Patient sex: M
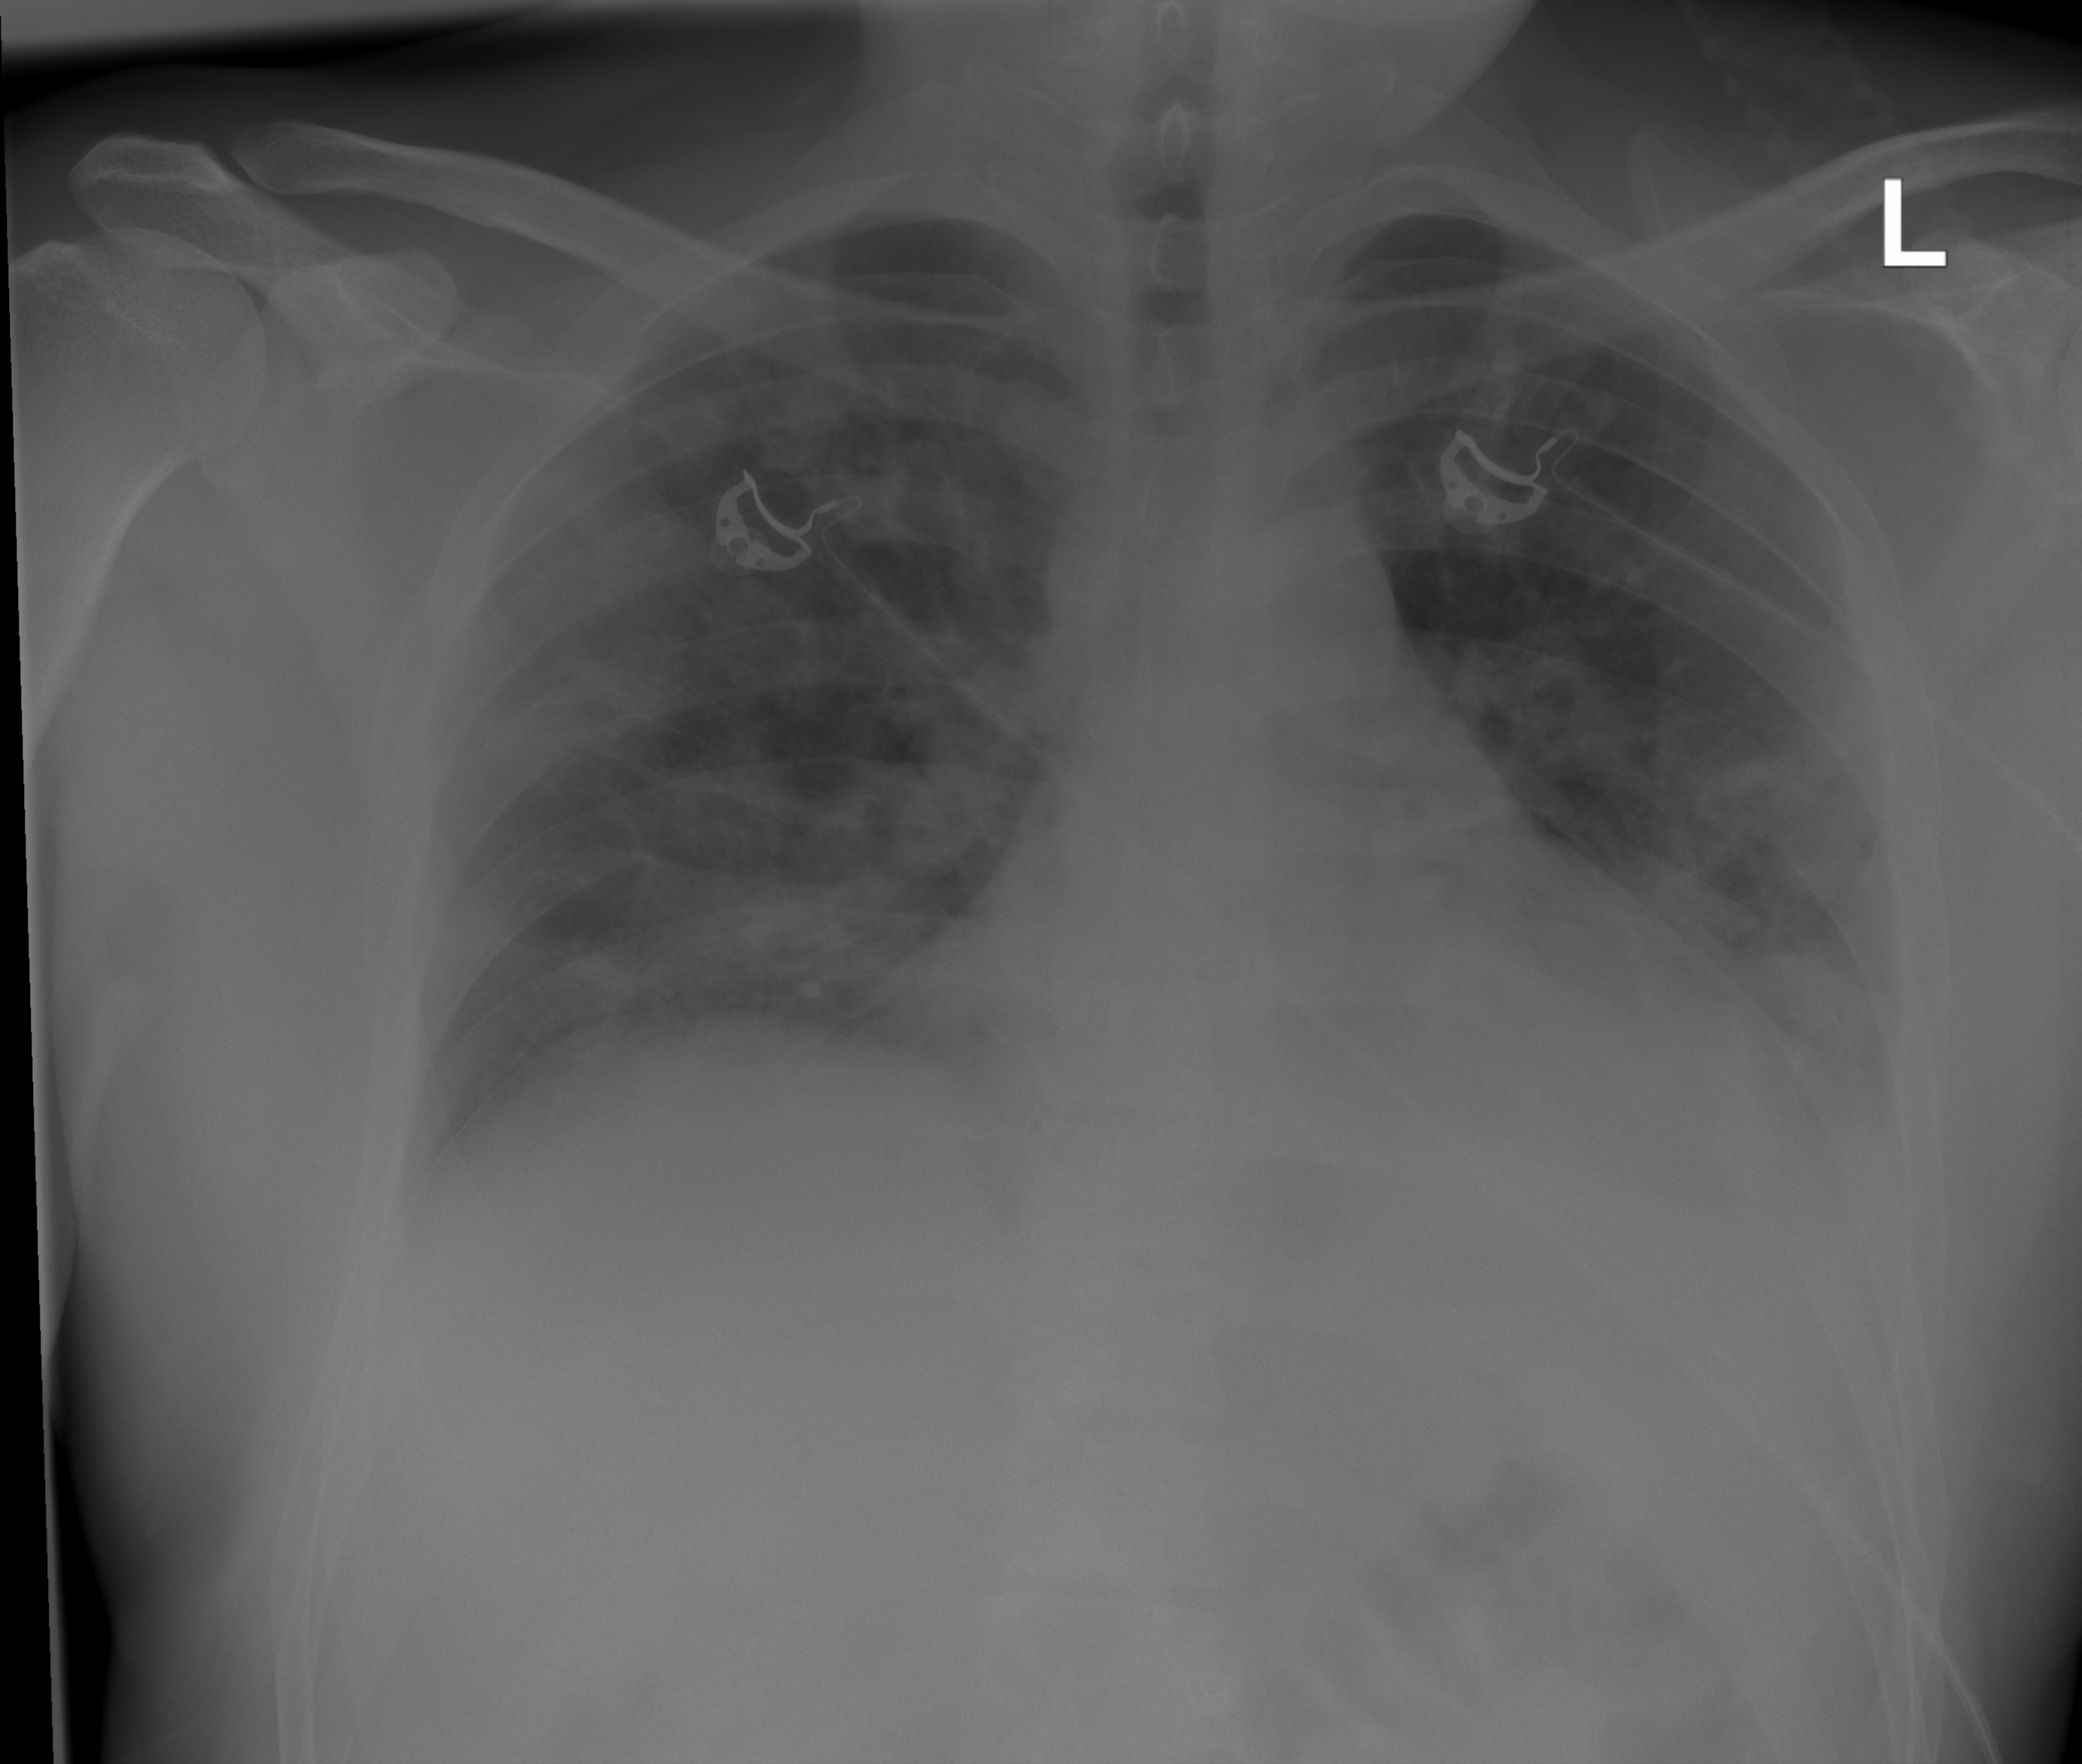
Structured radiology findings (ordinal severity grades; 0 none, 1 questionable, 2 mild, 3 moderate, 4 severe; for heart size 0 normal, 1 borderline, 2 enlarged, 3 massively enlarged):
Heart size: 1
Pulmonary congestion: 0
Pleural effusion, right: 0
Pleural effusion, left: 2
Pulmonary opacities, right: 3
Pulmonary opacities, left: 3
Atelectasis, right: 3
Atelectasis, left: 3